Question: I have some UIWebViews that I am using for rich text editing. They have a div that is contentEditable. The problem is that when switching between fields, the keyboard will get dismissed for a split second if the user taps into a UIWebView.
Going from UIWebView to native UITextView, the keyboard remains displayed.
The keyboard also gets dismissed even when tapping a UIWebView that is contentEditable. In this case, I could turn 'userInteractionEnabled' to 'false', but that still wouldn't work if I want it to be scrollable.
Here is a gif demonstrating the problem:

There is nothing special code going on behind this, except loading the following HTML into the UIWebViews (contentEditable being removed for the 2nd one)
'''
<!DOCTYPE html>
<html lang="ja">
<head>
<meta name="viewport" content="user-scalable=no">
<meta http-equiv="Content-Type" content="text/html; charset=UTF-8">
</head>
<body>
<div id="editor" contentEditable="true"></div>
</body>
</html>
'''
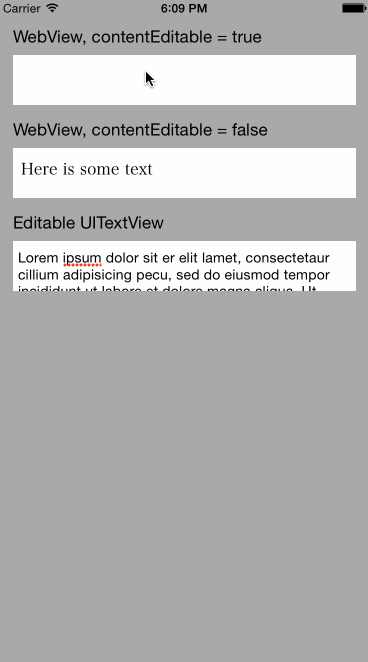
Answer: As it turns out, after scrounging the internet for a week for this and related problems, I ended up finding a duplicate question! I'm reposting the relevant code from <URL>.
UIWebView+GUIFixes.h
'''
#import <UIKit/UIKit.h>
@interface UIWebView (GUIFixes)
/**
* @brief Wether the UIWebView will use the fixes provided by this category or not.
*/
@property (nonatomic, assign, readwrite) BOOL usesGUIFixes;
@end
'''
UIWebView+GUIFixes.m
'''
#import "UIWebView+GUIFixes.h"
#import <objc/runtime.h>
@implementation UIWebView (GUIFixes)
static const char* const fixedClassName = "UIWebBrowserViewMinusAccessoryView";
static Class fixClass = Nil;
- (UIView *)browserView
{
UIScrollView *scrollView = self.scrollView;
UIView *browserView = nil;
for (UIView *subview in scrollView.subviews) {
if ([NSStringFromClass([subview class]) hasPrefix:@"UIWebBrowserView"]) {
browserView = subview;
break;
}
}
return browserView;
}
- (BOOL)delayedBecomeFirstResponder
{
dispatch_after(dispatch_time(DISPATCH_TIME_NOW, (int64_t)(0.01 * NSEC_PER_SEC)), dispatch_get_main_queue(), ^{
[super becomeFirstResponder];
});
return YES;
}
- (void)ensureFixedSubclassExistsOfBrowserViewClass:(Class)browserViewClass
{
if (!fixClass) {
Class newClass = objc_allocateClassPair(browserViewClass, fixedClassName, 0);
objc_registerClassPair(newClass);
IMP delayedFirstResponderImp = [self methodForSelector:@selector(delayedBecomeFirstResponder)];
Method becomeFirstResponderMethod = class_getInstanceMethod(browserViewClass, @selector(becomeFirstResponder));
method_setImplementation(becomeFirstResponderMethod, delayedFirstResponderImp);
fixClass = newClass;
}
}
- (BOOL)usesGUIFixes
{
UIView *browserView = [self browserView];
return [browserView class] == fixClass;
}
- (void)setUsesGUIFixes:(BOOL)value
{
UIView *browserView = [self browserView];
if (browserView == nil) {
return;
}
[self ensureFixedSubclassExistsOfBrowserViewClass:[browserView class]];
if (value) {
object_setClass(browserView, fixClass);
}
else {
Class normalClass = objc_getClass("UIWebBrowserView");
object_setClass(browserView, normalClass);
}
[browserView reloadInputViews];
}
@end
'''
It feels dirty and fragile having to deal with the objc runtime like this, but as far as I've found, its the only way that actually works.